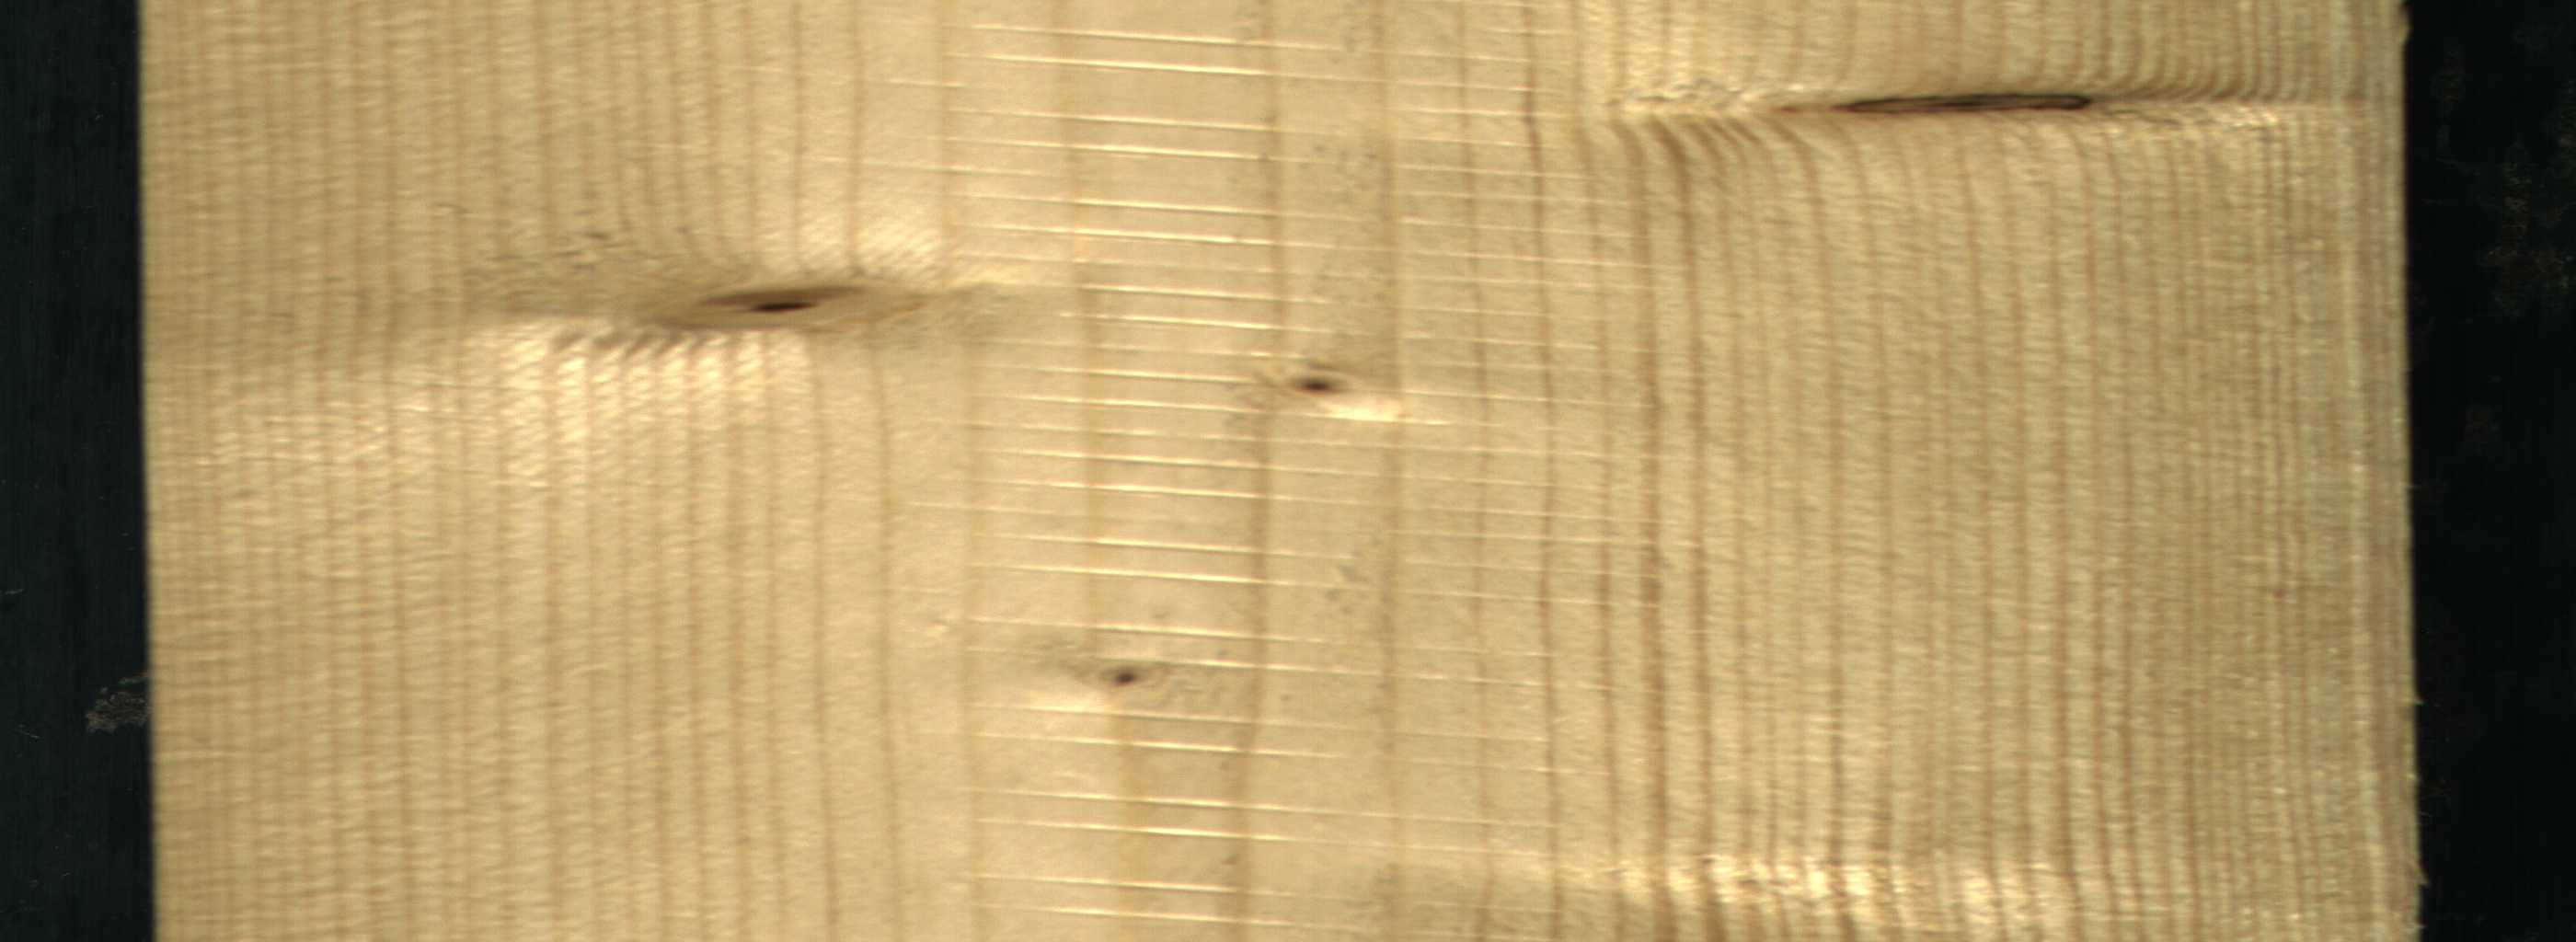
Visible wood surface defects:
Dead_Knot
Live_Knot
Live_Knot
Live_Knot